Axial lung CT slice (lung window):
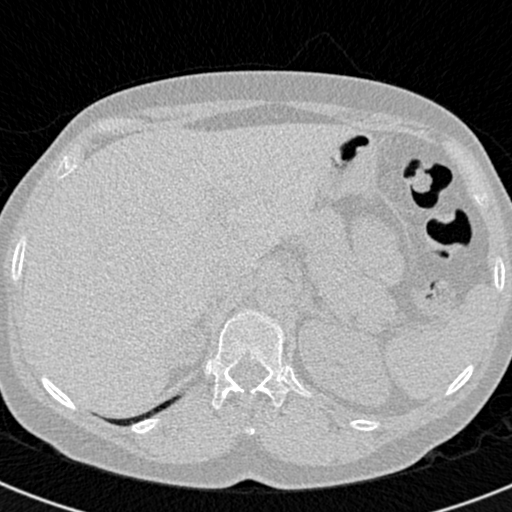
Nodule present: no